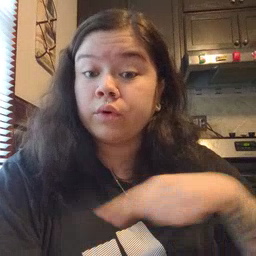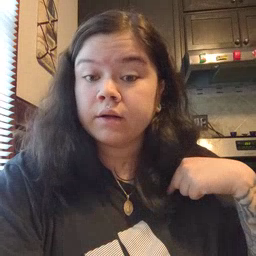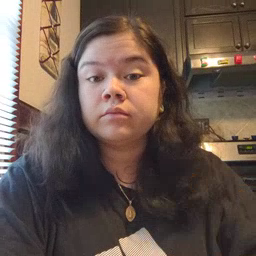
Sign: weus